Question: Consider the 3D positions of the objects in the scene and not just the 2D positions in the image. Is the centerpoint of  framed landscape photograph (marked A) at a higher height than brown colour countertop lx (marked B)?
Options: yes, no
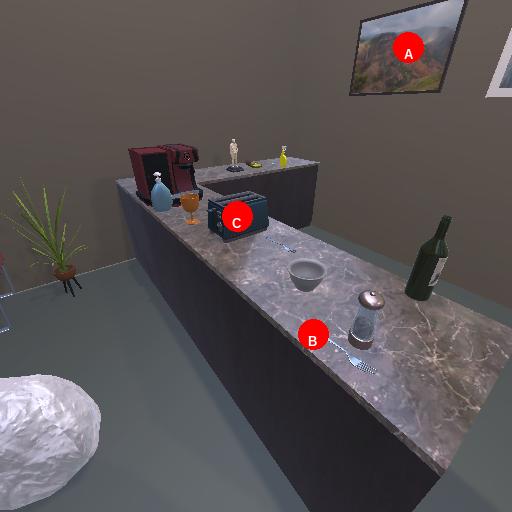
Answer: yes